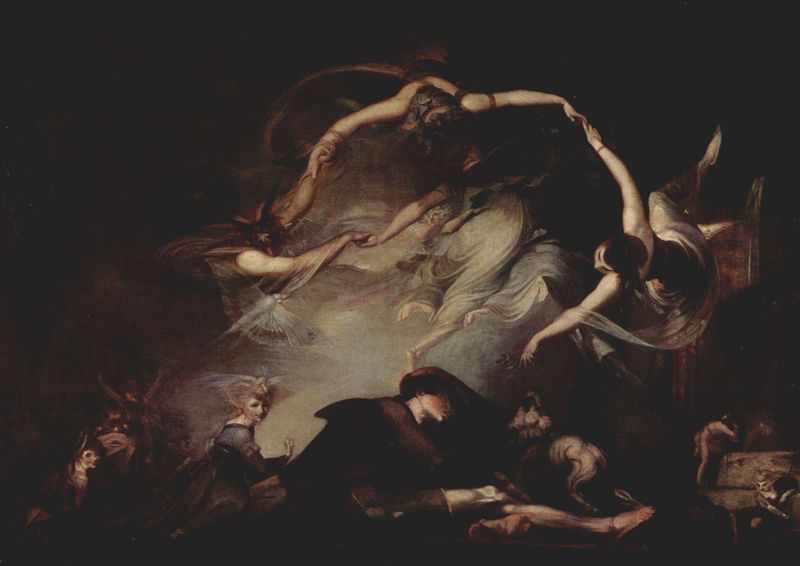
Titel: Der Traum des Schäfers
Künstler: Johann Heinrich Füssli
Standort: London
Institution: Tate Gallery
Schlagwörter: blau, dunkel, gemälde, hand, haut, körper, mann, nackt, schatten, vogel, frauen, menschen, mädchen, ocker, braun, frau, grau, hell, hut, kleider, licht, mitte, männer, nacht, profil, rücken, schwarz, weiss, ölbild, blick, schleier, tiere, tuch, haube, malerei, symbolismus, tanz, feier, arm, arme, falten, halten, inkarnat, taube, tod, tot, hände, öl, vögel, dunkelheit, haare, gewänder, tanzen, frontal, hübsch, renaissance, fliegen, kreis, engel, beine, bein, schlafen, düster, dunst, lila, nebel, violett, vogelperspektive, figuren, luft, spielen, junge frau, nackte, junge, dekolleté, leiber, penis, maske, draufsicht, schweben, nach 1900, traum, jungfrau, fraue, dreispitz, schmetterling, lustig, armband, armreif, sandale, tid, albtraum, teufel, wesen, mittelalter, vision, fabelwesen, schatte, präraffaeliten, leicht, insekt, reigen, träumen, sexy, elfen, träger, fee, phantasie, unheimlich, falter, feen, motte, bloxberg, hexen, hexentanz, unterwelt, verkleidet, gespenster, füssli, collagenhaft, dekollteés, hineinfliegen, wesen der nacht, 19. jahrhundert, hübsche, dunkel malerei engel drama, quiddich